Field crop: maize
Growth stage: 2
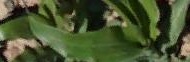
Species: maize